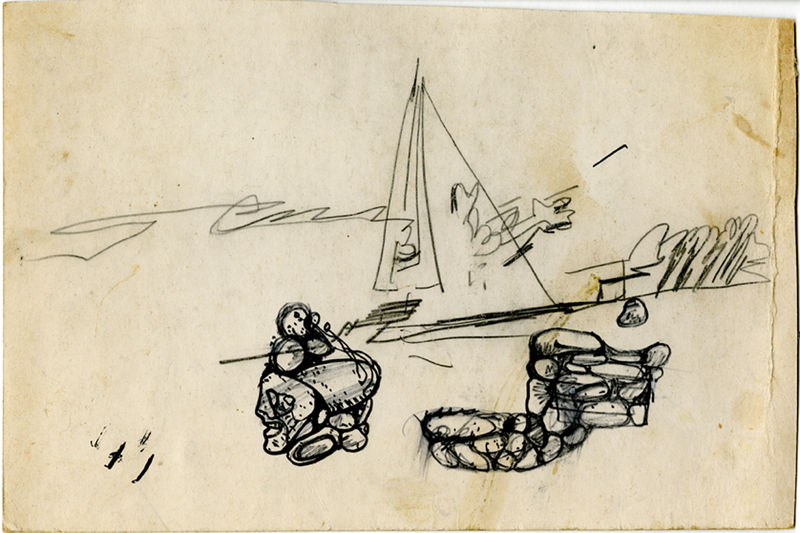
Titel: Untitled, Untitled
Künstler: Ernst Neizvestnyi (Neizvestny)
Standort: Amherst (Massachusetts, USA)
Institution: Mead Art Museum, Amherst College
Schlagwörter: chair, embrace, men, people, white, women, black, dark, face, figurative, figures, hair, woman, print, brown, hand, flower, man, rock, rocks, sky, stone, tree, boat, ear, head, house, sea, see, ship, shore, water, horizon, island, trees, eyes, coast, drawing, paper, black and white, dots, mouth, line, monochrome, sketch, embracing, flying, pen, beach, sail, sailor, abstract, haus, ink, signature, study, pencil, schiff, circle, forms, lines, shapes, war, vessel, american, fire, wolke, figure, tent, rough, native, native american, bank, segel, stones, round, indian, poor, camp, scribble, triangle, gross, gun, sailboat, pyramid, horror, strange, boar, barrier, treppe, gear, segelboot, sketchbook, 1980, closed, smudge, papyrus, pencil\, stranded, aeroplane, swrils, tank, flugzeug, nets, lune, faust, pencile, teepee, snobble, gears, wigwam, sebelboot, stiege